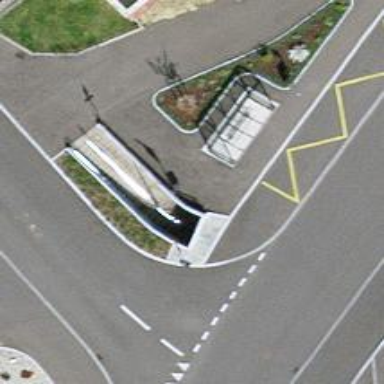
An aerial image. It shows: Asphalt path.